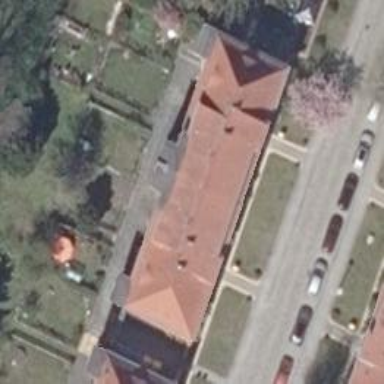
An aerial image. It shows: Historic building.